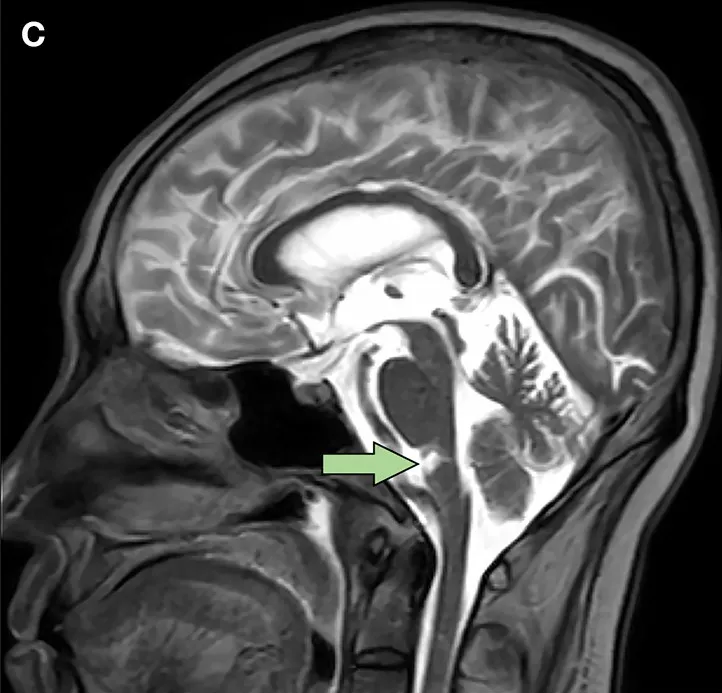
Bilateral medial medullary infarction with "snake eyes appearance" in magnetic resonance imaging 9 months after onset. (C) Sagittal T2-weighted images revealed similar lesions with high signal intensity at ventral rostral medulla (arrow).
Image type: radiology (mri)